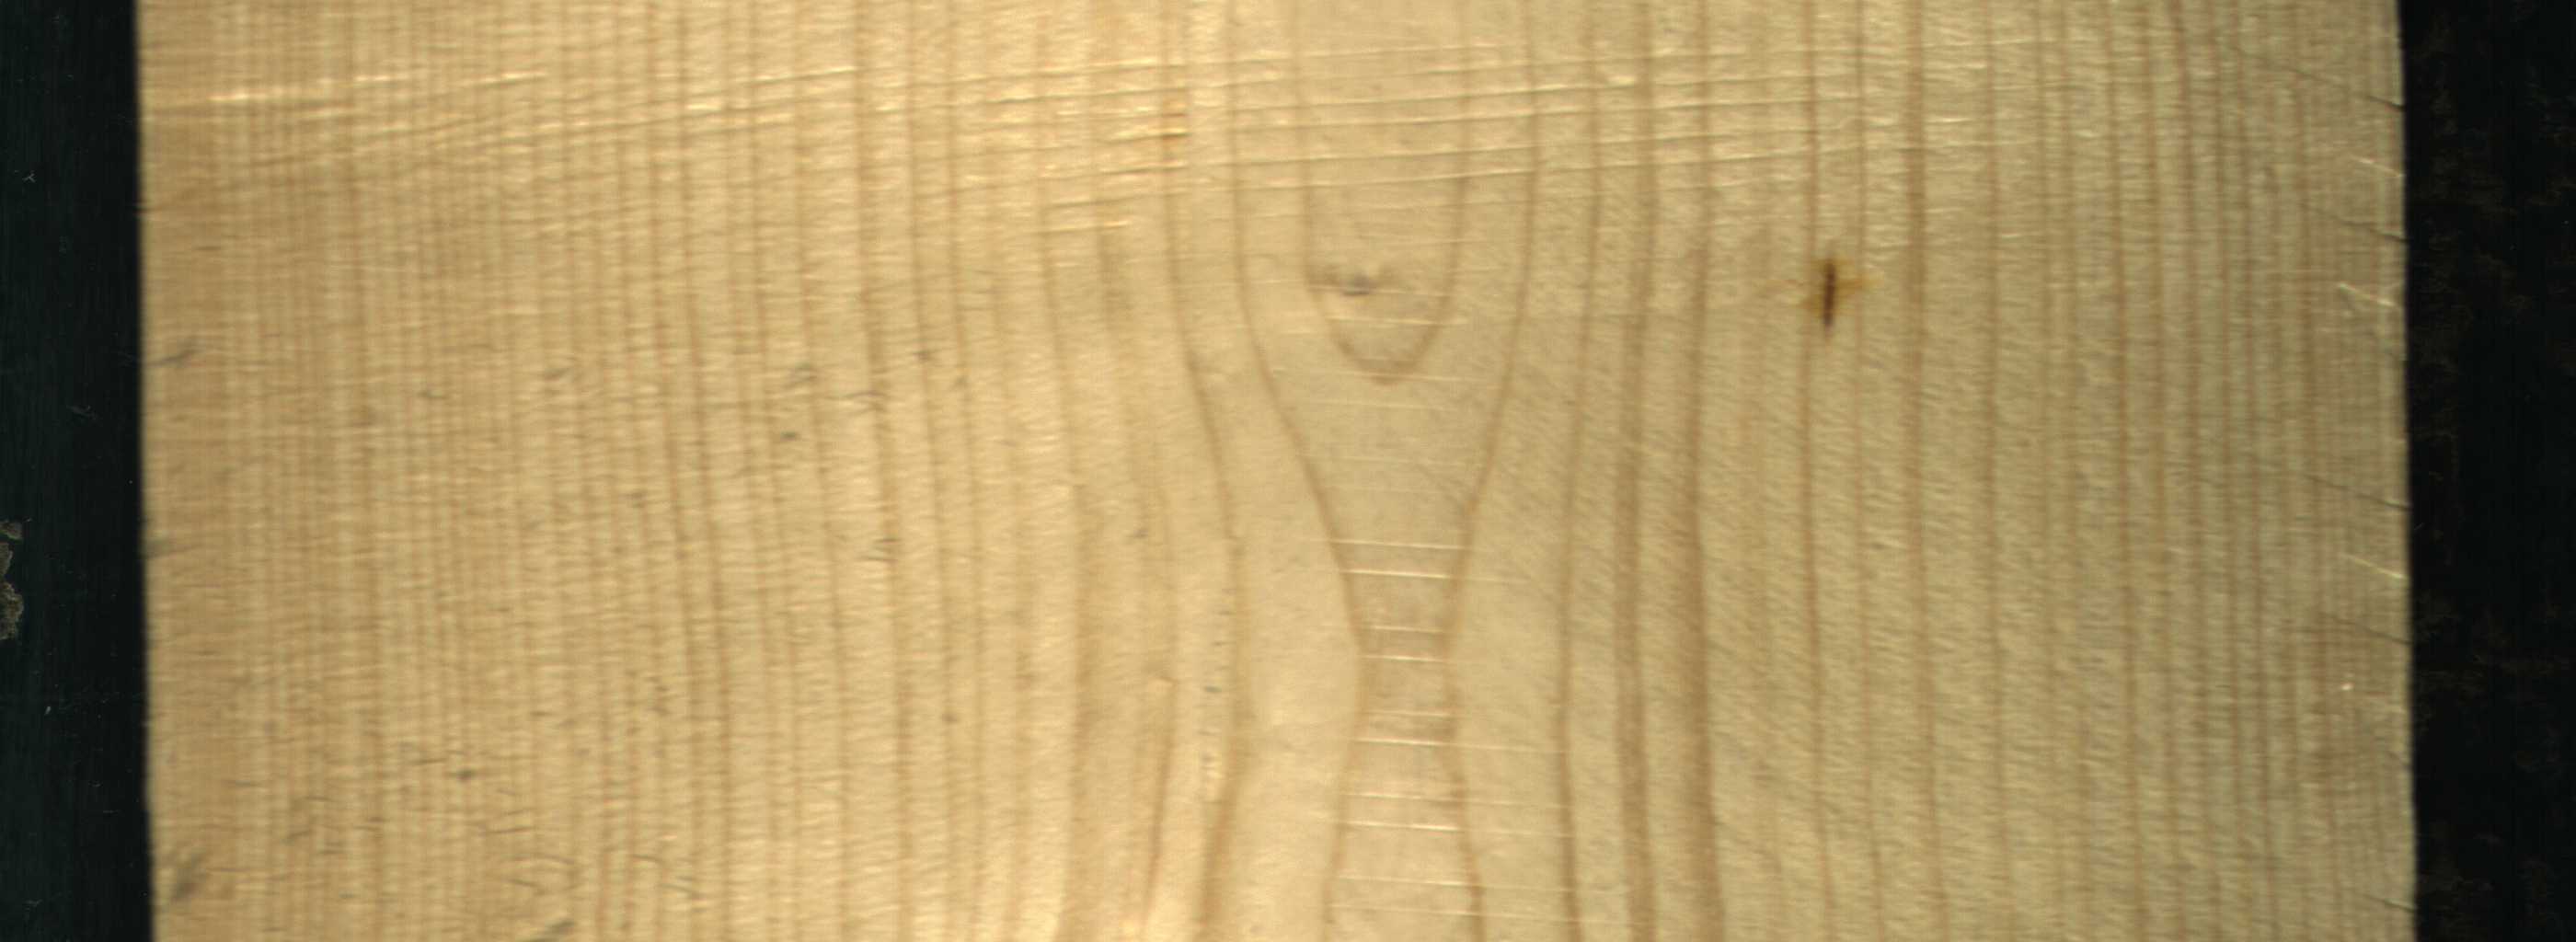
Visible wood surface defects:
resin